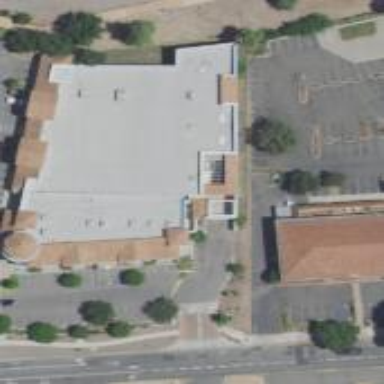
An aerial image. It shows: Retail building.